Question: I have a series of methods that take an image 89x22 pixels (although the size, theoretically, is irrelevant) and fits a curve to each row of pixels to find the location of the most significant signal. At the end, I have a list of Y-values, one for each row of pixels, and a list of X-values, the location of the most significant peak for each row.
I would like to test different types of curves to see which models the data better, and in order to do so, I would like to be able to print out a new image, also 89x22 pixels, with the location of the most significant peak marked with a single red pixel for each line. A have attached an input example and a (poorly drawn) example of what I expect a good output to look like:

Any suggestions on which modules to start looking in?
'''
class image :
def importImage (self) :
"""Open an image and sort all pixel values into a list of lists"""
from PIL import Image #imports Image from PIL library
im = Image.open("testTop.tif") #open the file
size = im.size #size object is a tuple with the pixel width and pixel height
width = size[0] #defines width object as the image width in pixels
height = size[1] #defines the height object as the image height in pixels
allPixels = list(im.getdata()) #makes a list of all pixels values
pixelList = [allPixels[width*i : width * (i+1)] for i in range(height)] #takes mega-list and makes a list of lists by row
return(pixelList) #returns list of lists
def fitCurves (self) :
"""
Iterate through a list of lists and fit a curve to each list of integers.
Append the position of the list and the location of the vertex to a growing list.
"""
from scipy.optimize import curve_fit
import numpy as np
from matplotlib import pyplot as pp
from scipy.misc import factorial
image = self.importImage()
xList = []
yList = []
position = 0
for row in image :
#Gaussian fit equations kindly provided by user mcwitt
x = np.arange(len(row))
ffunc = lambda x, a, x0, s: a*np.exp(-0.5*(x-x0)**2/s**2) # define function to fit
p, _ = curve_fit(ffunc, x, row, p0=[100,5,2]) # fit with initial guess a=100, x0=5, s=2
x0 = p[1]
yList.append(position)
position = position + 1
xList.append(x0)
print(yList)
print(xList)
newImage = image()
newImage.fitCurves()
'''
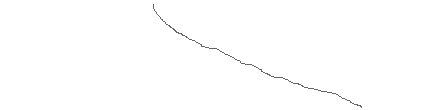
Answer: Mabye:
'''
import numpy as np
from matplotlib import pyplot as plt
from scipy import ndimage
from scipy import optimize
%matplotlib inline
# just a gaussian (copy paste from lmfit, another great package)
def my_gaussian(p,x):
amp = p[0]
cen = p[1]
wid = p[2]
return amp * np.exp(-(x-cen)**2 /wid)
# I do like to write a cost function separately. For the leastsquare algorithm it should return a vector.
def my_cost(p,data):
return data - my_gaussian(p,data)
# i load the image and generate the x values
image = ndimage.imread('2d_gaussian.png',flatten=True)
x = np.arange(image.shape[1])
popt = []
# enumerate is a convenient way to loop over an iterable and keep track of the index.
y = []
for index,data in enumerate(image):
''' this is the trick to make the algorithm robust.
I do plug the index of the maximum value of the current row as
initial guess for the center. Maybe it would be enough to do
just that and the fit is unnecessary. Haven't checked that.
'''
max_index = np.argmax(data)
# initial guess.
x0 = [1.,max_index,10]
# call to the solver
p,_ = optimize.leastsq(my_cost, x0, args = data)
popt.append(p)
y.append(index)
'''
I do transpose the data.
As a consequence the values are stored row, not columnwise.
It is often easier to store the reusults inside a loop and
convert the data later into a numpy array.
'''
gaussian_hat = np.array(popt).T
# without the transpose, it would be center = gaussian_hat[:,1]
center = gaussian_hat[1]
y = np.array(y)
''' i do like to use an axis handle for the plot.
Not necessary, but gives me the opportunity to add new axis if necessary.
'''
fig = plt.figure()
ax = fig.add_subplot(1,1,1)
ax.imshow(image)
# since it is just a plot, I can plot the x, y coordinates
ax.plot(center,y,'k-')
# fitt of a 3th order polynomial
poly = np.polyfit(y,center,3)
# evaluation at points y
x_hat = np.polyval(poly,y)
fig = plt.figure()
ax = fig.add_subplot(1,1,1)
ax.imshow(image)
ax.plot(x_hat,y,'k-')
plt.savefig('2d_gaussian_fit.png')
'''